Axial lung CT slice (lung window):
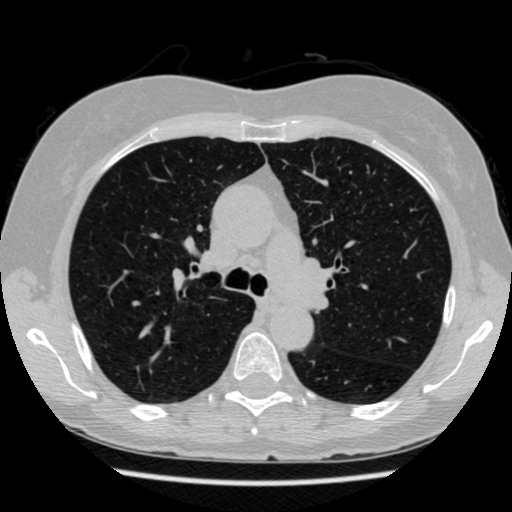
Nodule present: no